Current action and preconditions to check: path_clear

Your task: For each precondition in the list above, predict whether it will hold at this action.

Consider the current scene as observed from the mobile robot's camera, and analyze the predicted future states of all dynamic agents (e.g., people, animals, vehicles, or any moving entities) within the NEXT SECOND.

IMPORTANT: Only answer "very likely" if you are absolutely certain—based on strong, clear evidence—that a dynamic agent will violate the precondition in the predicted future state. Do NOT answer "very likely" for unlikely, ambiguous, or low-probability risks.

Ask yourself for each precondition: Is there a high probability, with clear and convincing evidence, that the predicted future states of any dynamic agent will interfere with the predicted future state of the currently executing action within the NEXT SECOND, causing that precondition to fail?

Assess the risk level based on these predictions. Use "likely" or "very likely" if motions create a clear risk of interference.

Use "neutral" or "improbable" if agents are nearby but their predicted paths are clearly diverging or non-conflicting.

Failure Risk Categories: "very improbable", "improbable", "neutral", "likely", "very likely"

Answer Format: Output ONLY the probability_of_failure value from these categories: "very improbable", "improbable", "neutral", "likely", "very likely"

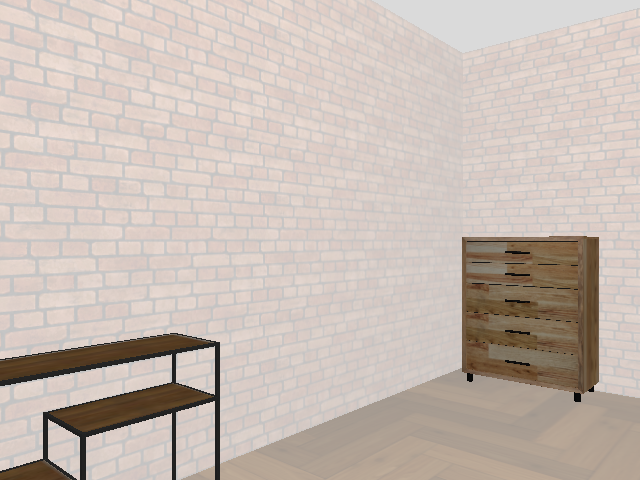

Answer: very improbable